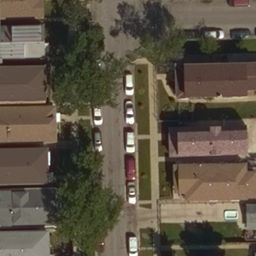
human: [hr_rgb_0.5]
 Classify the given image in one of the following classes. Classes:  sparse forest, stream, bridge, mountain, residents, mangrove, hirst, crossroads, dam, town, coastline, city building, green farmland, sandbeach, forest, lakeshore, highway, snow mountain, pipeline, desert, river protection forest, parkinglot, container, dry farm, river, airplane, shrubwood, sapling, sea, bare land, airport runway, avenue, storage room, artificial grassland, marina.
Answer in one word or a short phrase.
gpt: residents